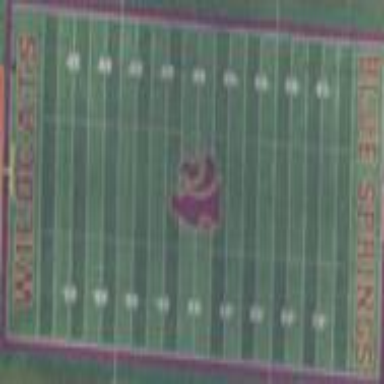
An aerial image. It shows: Pitch for American football with artificial turf surface.